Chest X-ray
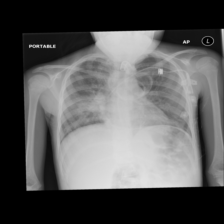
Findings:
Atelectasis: negative
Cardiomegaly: negative
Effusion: negative
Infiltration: positive
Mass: positive
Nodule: negative
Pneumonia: negative
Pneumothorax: negative
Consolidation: negative
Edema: negative
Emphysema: negative
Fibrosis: negative
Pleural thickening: negative
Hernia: negative